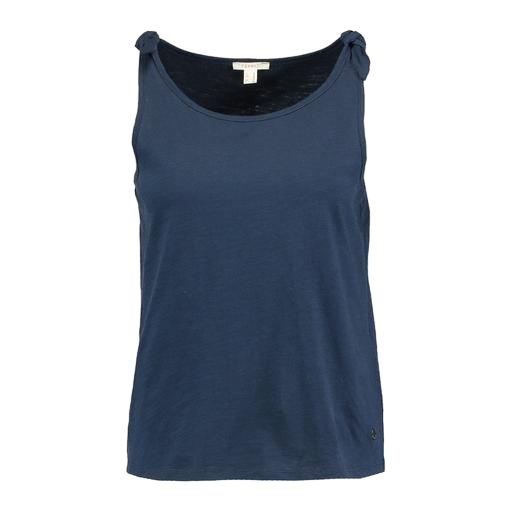
dark blue tank top, dark blue tank, blue goat tank navy, white background